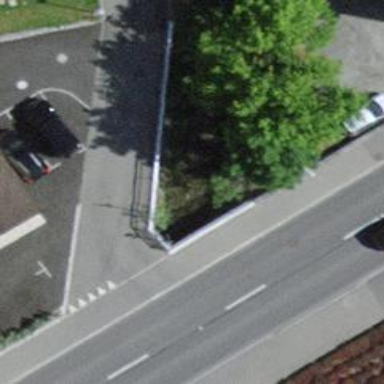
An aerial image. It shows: Wall is shown in the image.